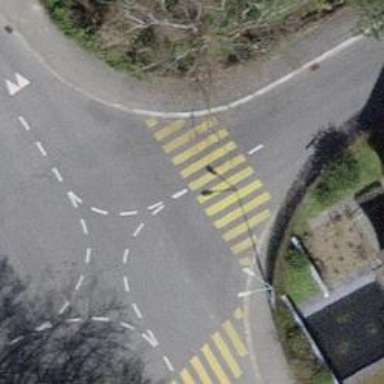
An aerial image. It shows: Uncontrolled zebra crossing with zebra markings.